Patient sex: M
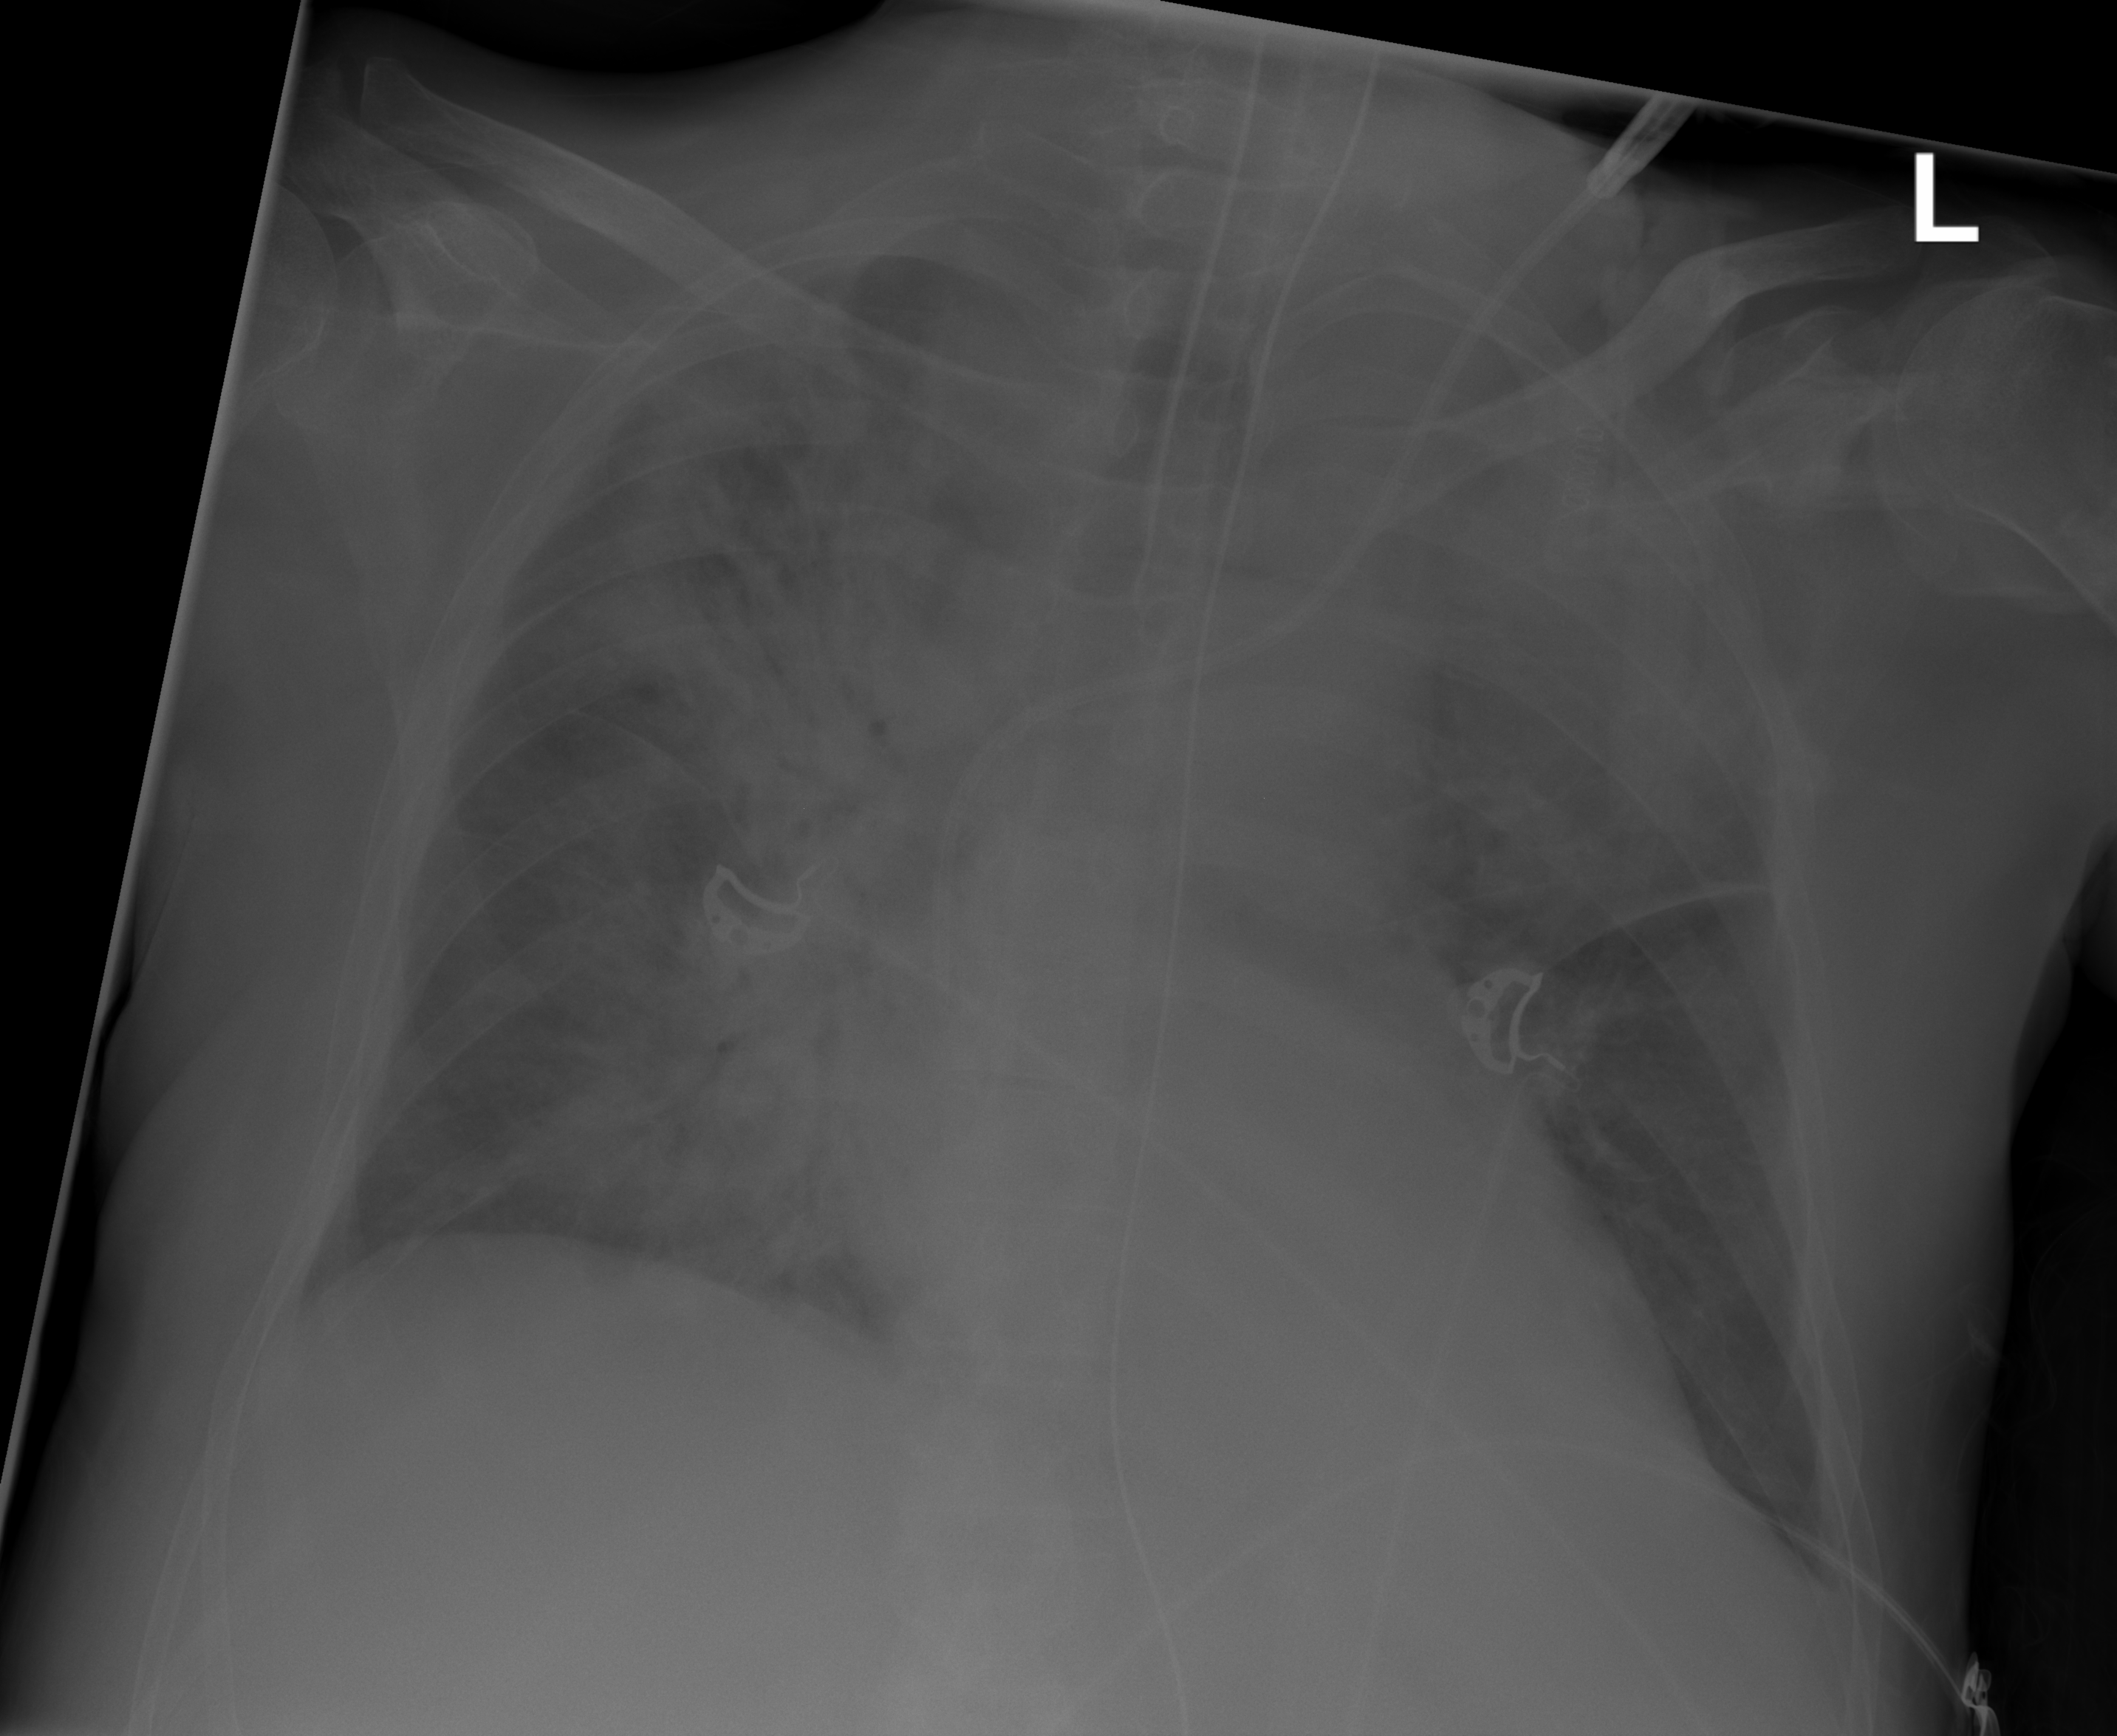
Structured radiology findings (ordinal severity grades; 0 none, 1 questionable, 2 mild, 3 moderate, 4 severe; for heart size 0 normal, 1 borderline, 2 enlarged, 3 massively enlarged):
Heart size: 0
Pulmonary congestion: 1
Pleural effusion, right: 2
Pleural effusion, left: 0
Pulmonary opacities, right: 4
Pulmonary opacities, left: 3
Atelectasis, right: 3
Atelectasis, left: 3